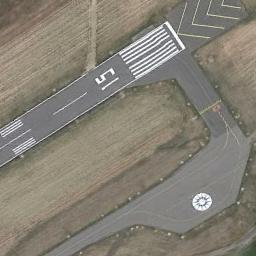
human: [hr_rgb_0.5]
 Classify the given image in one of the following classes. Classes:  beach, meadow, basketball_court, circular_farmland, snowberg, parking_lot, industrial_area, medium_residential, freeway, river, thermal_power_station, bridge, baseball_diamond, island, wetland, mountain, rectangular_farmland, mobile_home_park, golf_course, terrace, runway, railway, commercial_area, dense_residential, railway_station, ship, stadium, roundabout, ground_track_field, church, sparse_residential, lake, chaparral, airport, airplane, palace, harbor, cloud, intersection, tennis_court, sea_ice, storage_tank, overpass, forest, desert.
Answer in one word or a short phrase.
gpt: runway